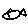
Label: fish